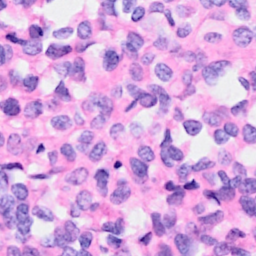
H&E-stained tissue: Breast